В школьной лаборатории экспериментатор Глюк исследовал электрический «чёрный ящик» с четырьмя выводами (см. рисунок).  Известно, что электрическая цепь внутри ящика состоит только из резисторов. Глюк получил следующие результаты: $R_{A B}=27~кОм$, $R_{A D}=120~кОм$, $R_{B C}=41~кОм$, $R_{C D}=52~кОм$. Дома Глюк вспомнил, что он не замерил сопротивления между выводами $(A, C)$.
Определите сопротивление $R_{A C}$.
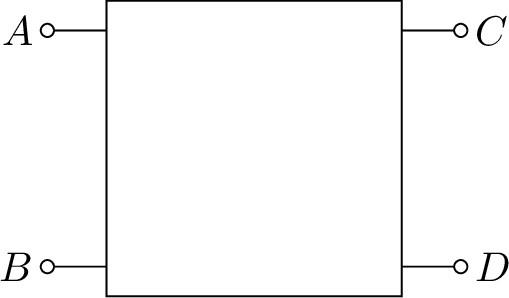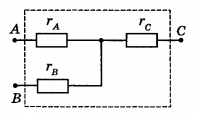
Решение: Любую схему трехполюсника $(A, B, C)$, состоящую из омических сопротивлений и соединительных проводов, можно свести к эквивалентной схеме, изображенной на рисунке.  Сопротивления $r_{A}$, $r_{B}$ и $r_{C}$ этой схемы найдем, решая систему уравнений$$\left\{\begin{array}{l}r_{A}+r_{B}=R_{A B}, \\r_{A}+r_{C}=R_{A C}, \\r_{B}+r_{C}=R_{B C}.\end{array}\right.$$Оставим свободным вывод $D$ четырехполюсника, который исследовал Глюк. В получившемся трехполюснике $(A, B, C)$ сопротивление между выводами $A$ и $C$ неизвестно. Однако можно записать$$R_{A C}=r_{A}+r_{C} \leqslant\left(r_{A}+r_{B}\right)+\left(r_{C}+r_{B}\right)=R_{A B}+R_{B C},$$или$$R_{A C} \leqslant R_{A B}+R_{B C}. \qquad (1)$$Аналогичным образом для трехполюсника $(A, C, D)$ можно получить$$R_{A D} \leqslant R_{A C}+R_{C D},$$или$$R_{A D}-R_{C D} \leqslant R_{A C}.$$Объединим неравенства $(1)$ и $(2)$:$$R_{A D}-R_{C D} \leqslant R_{A C} \leqslant R_{A B}+R_{B C}.$$Подставив числовые значения, найдем$$68~кОм \leqslant R_{A C} \leqslant 68~кОм, \text { т.e. } R_{A C}=68~кОм.$$
Ответ: $$ R_{A C}=68~кОм. $$
Темы:
T, Электричество, Всероссийские, Черный ящик